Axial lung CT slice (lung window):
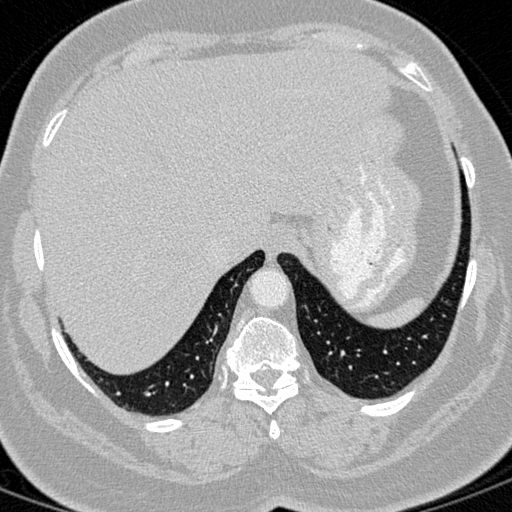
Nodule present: no